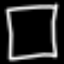
Label: square